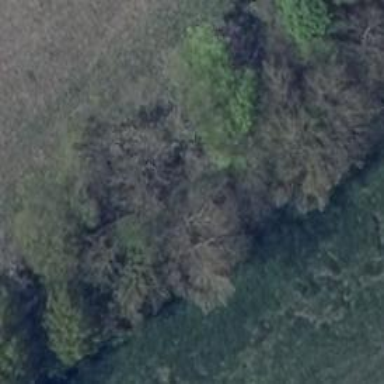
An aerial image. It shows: Row of trees in natural setting.